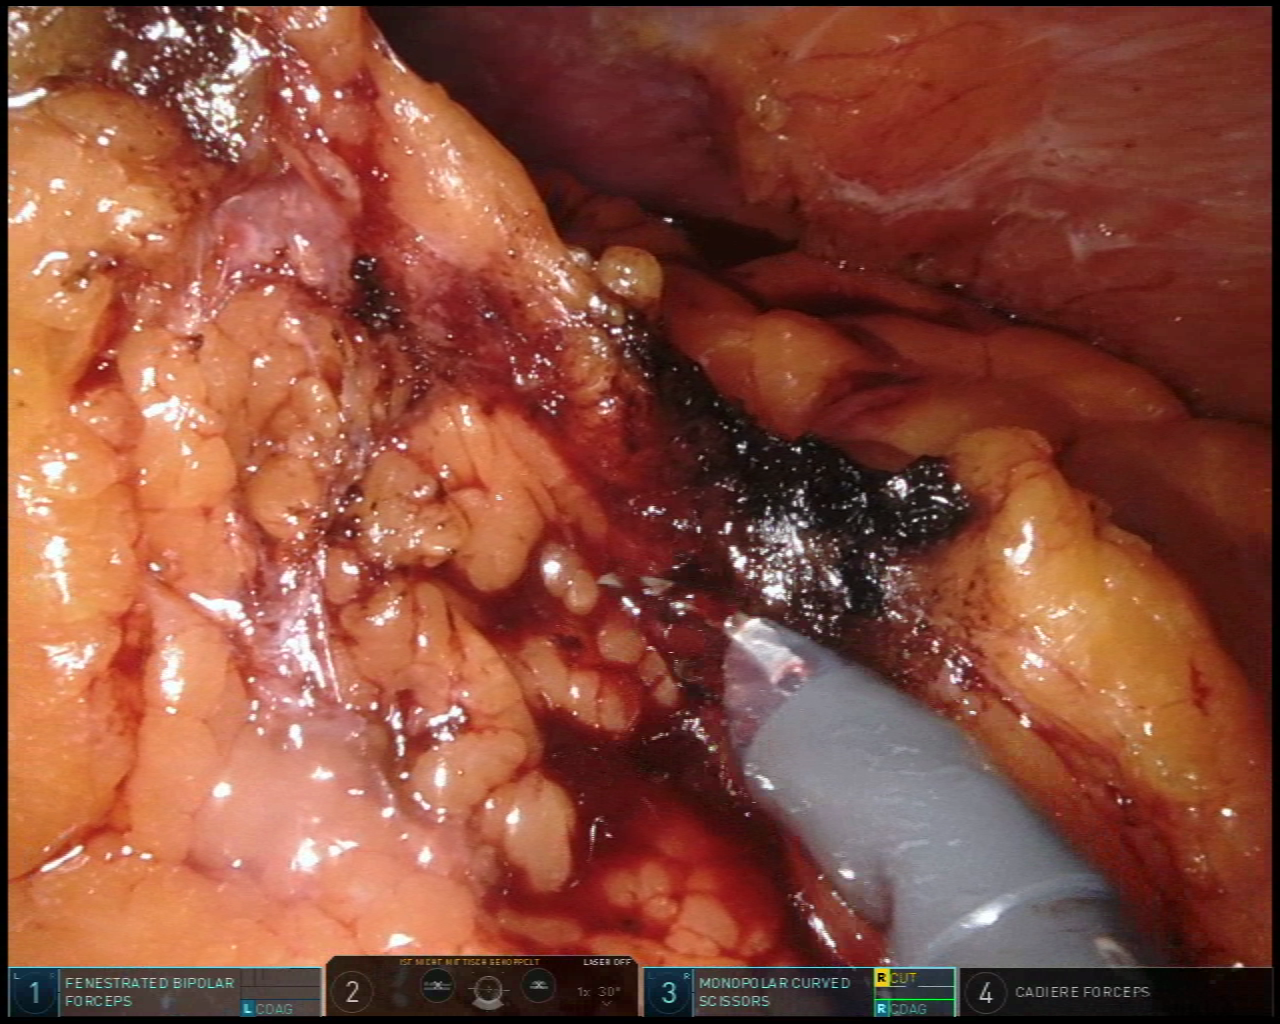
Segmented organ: abdominal_wall
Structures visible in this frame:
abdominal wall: yes
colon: no
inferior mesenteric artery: no
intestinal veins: no
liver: no
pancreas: no
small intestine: no
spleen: no
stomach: no
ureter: no
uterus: no
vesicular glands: no